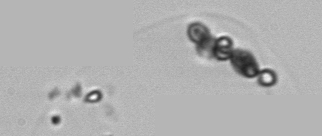
Label: Phaeocystis